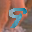
Label: 9